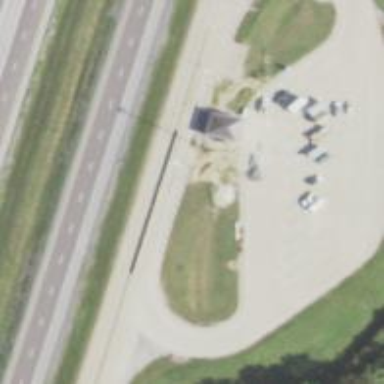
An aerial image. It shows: Weighbridge serving as weight station.